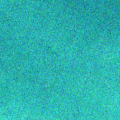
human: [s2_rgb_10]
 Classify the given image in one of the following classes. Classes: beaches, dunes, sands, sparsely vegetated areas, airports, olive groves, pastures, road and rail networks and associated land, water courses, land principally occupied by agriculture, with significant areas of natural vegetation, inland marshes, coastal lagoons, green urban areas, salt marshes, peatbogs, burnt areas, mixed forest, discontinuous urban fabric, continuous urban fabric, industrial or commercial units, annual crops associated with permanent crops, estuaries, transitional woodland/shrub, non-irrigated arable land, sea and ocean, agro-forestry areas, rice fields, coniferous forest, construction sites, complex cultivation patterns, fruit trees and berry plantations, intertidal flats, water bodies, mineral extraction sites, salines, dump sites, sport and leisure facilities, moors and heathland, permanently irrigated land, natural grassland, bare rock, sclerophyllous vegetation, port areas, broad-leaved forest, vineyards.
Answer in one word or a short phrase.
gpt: sea and ocean